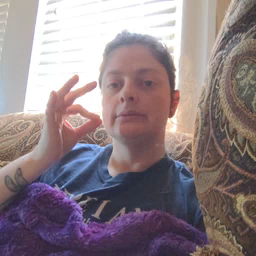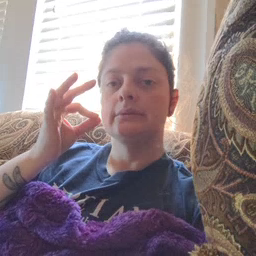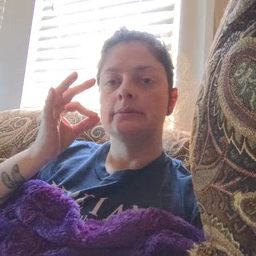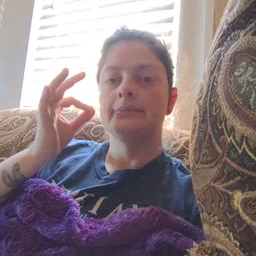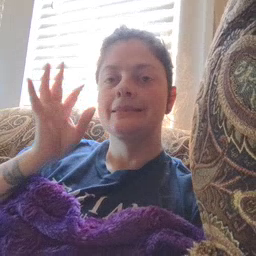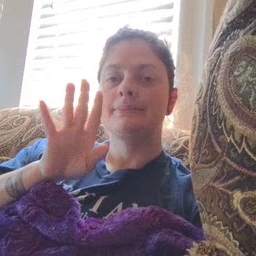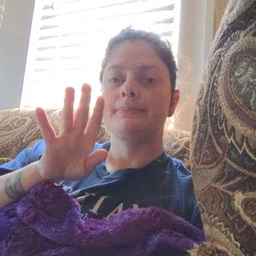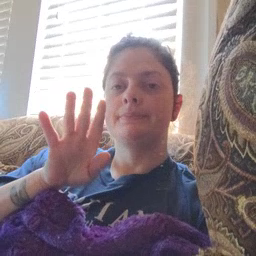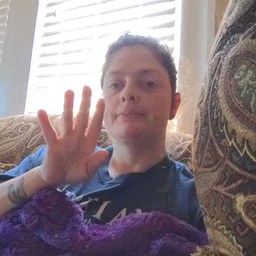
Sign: bee